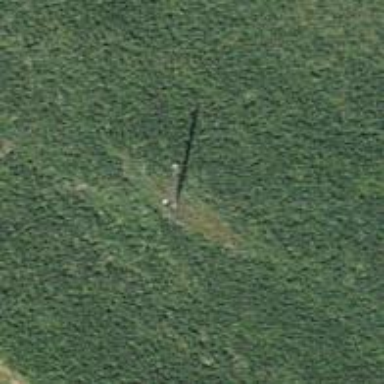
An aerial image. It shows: Power pole.